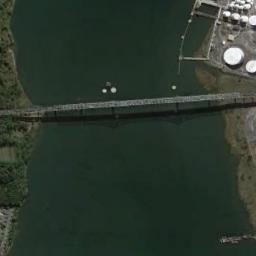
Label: bridge